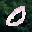
Label: 0